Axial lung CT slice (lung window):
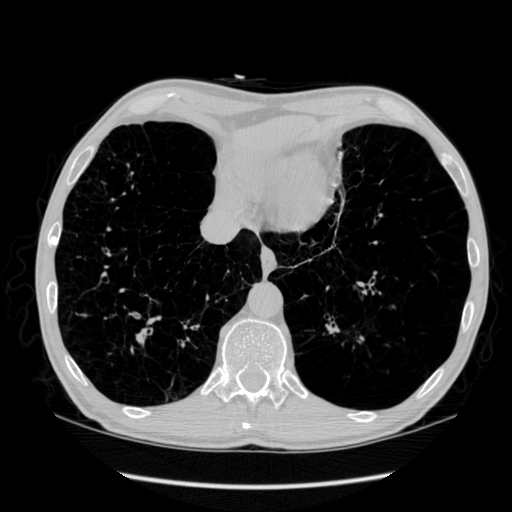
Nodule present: no